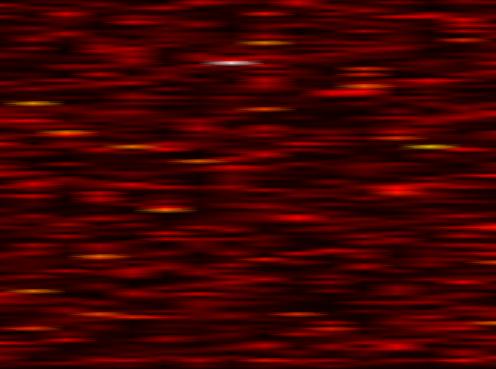
Label: FOFDM